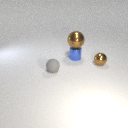
small blue metal cylinder below large brown metal sphere